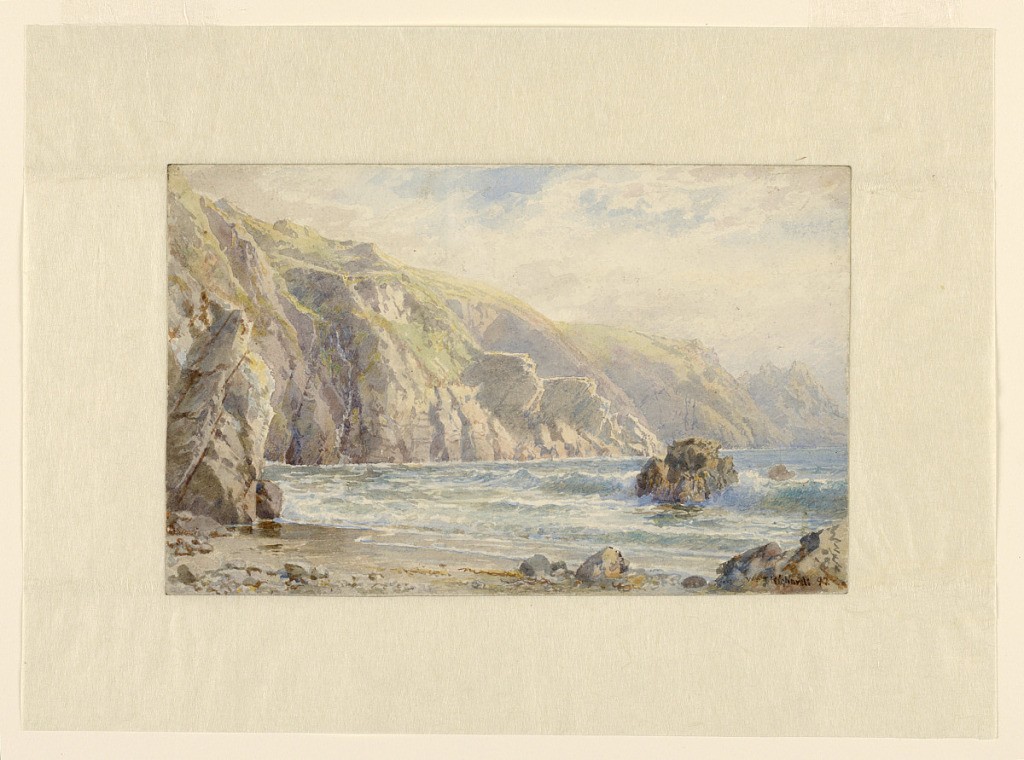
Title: Study for "Moulin Huet Bay, Guernsey"
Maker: William Trost Richards, American, 1833–1905
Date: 1897
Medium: Brush and watercolor, graphite on paper
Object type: Drawing
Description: View from beach looking toward the sea, with steep cliffs at left receding into the distance. Waves lap against boulder at lower right and onto small stretch of beach at lower left.